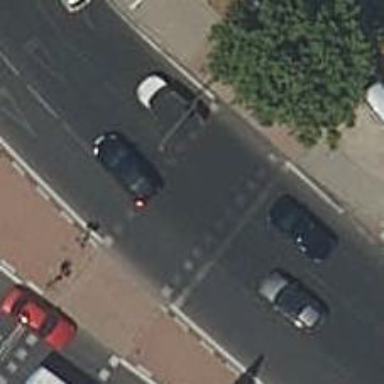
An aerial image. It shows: Crossing with traffic signals.